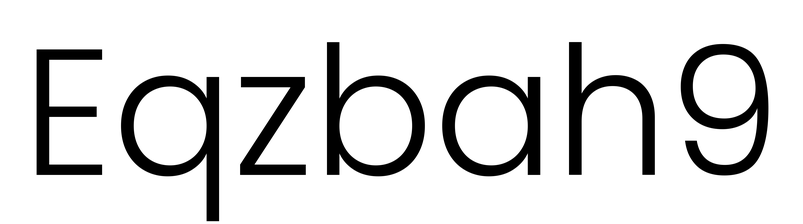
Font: Poppins-Light